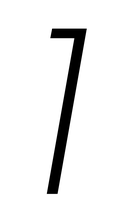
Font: Poppins-ExtraLightItalic